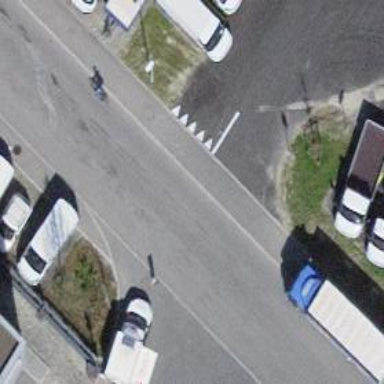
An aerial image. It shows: Road with "give way" sign.